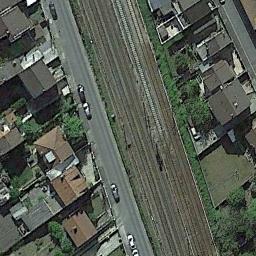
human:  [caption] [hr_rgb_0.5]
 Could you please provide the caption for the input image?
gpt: The railway is next to lines of trees and some houses .

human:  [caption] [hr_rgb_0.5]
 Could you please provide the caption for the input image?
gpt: These railways go through a residential area .

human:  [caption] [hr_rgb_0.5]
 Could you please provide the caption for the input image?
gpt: Many buildings of different shapes and sizes are beside the railway .

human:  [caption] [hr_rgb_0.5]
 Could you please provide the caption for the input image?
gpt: There are two parallel railways in the picture .

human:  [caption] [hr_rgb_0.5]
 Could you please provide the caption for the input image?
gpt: There are some buildings and green trees beside the railway .